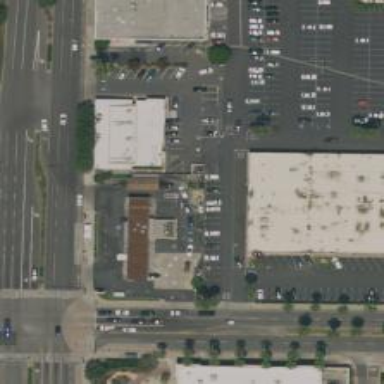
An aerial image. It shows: Convenience shop.